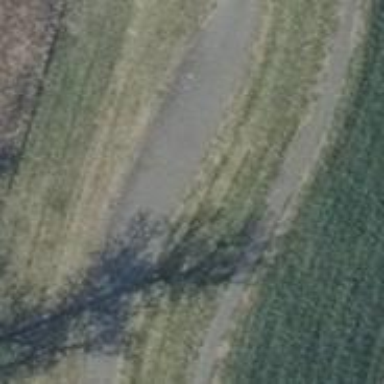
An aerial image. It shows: Passing place on the road.